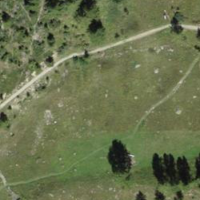
EUNIS habitat code: 23
Species observed at this site:
Fabriciana niobe
Cyaniris semiargus
Clinopodium alpinum